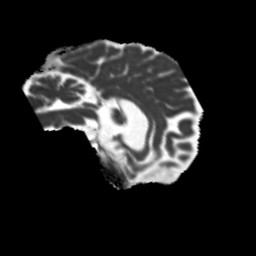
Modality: MD
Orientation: sagittal
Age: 64
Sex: female
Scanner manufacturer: siemens
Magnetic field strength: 3 T
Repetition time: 5.25 s
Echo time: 0.08 s